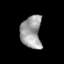
Tissue: prostate
Cell type: T cells
Senescence score: 0.3508
Nuclear area (px): 669
Mean DAPI intensity: 158.012